Question: I've looked at the documentation and applied relevant configs where required. I'm just bit baffled as to why the width of the tip seems to be only applied to the outer element and the canvas div inside is a different width / remains default size (applies as inline styles) creating this arrow below. Works fine on arrows postioned on the side of tooltip but not on the top and bottom.

'''
$('.social li a').qtip({
style: {
tip: {
width: 20,
height: 10
}
},
...etc
});
'''
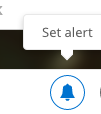
Answer: <URL>
Found a link from the qtip developer forum to include the nightly build and this fixed the issue.